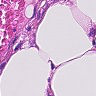
Metastatic tissue present: yes